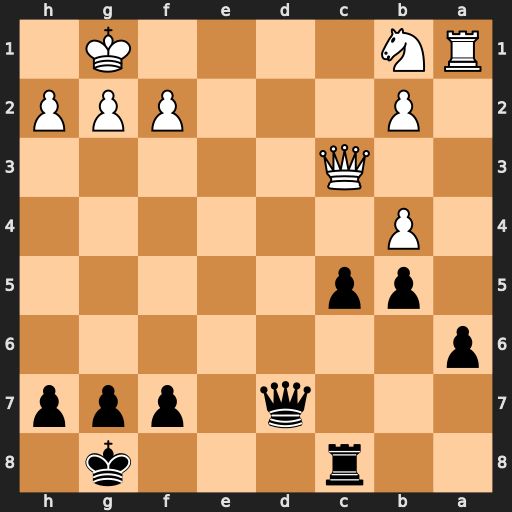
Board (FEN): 2r3k1/3q1ppp/p7/1pp5/1P6/2Q5/1P3PPP/RN4K1
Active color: b
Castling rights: -
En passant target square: -
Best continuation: Qd1+ Qe1 Qxe1#